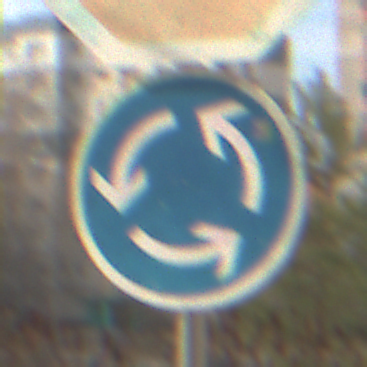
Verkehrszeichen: Kreisverkehr
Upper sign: Stop
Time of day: MorningAfternoon
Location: Outdoor (Urban)
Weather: PartlyCloudy
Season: NotSpecified
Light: Natural